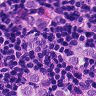
Metastatic tissue present: yes